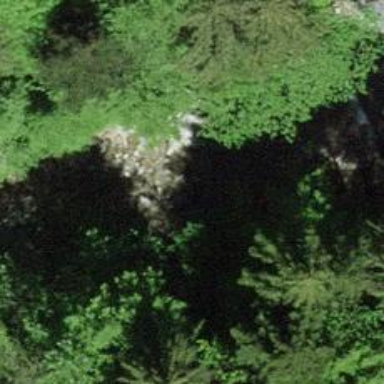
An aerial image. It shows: Covered bridge over path.